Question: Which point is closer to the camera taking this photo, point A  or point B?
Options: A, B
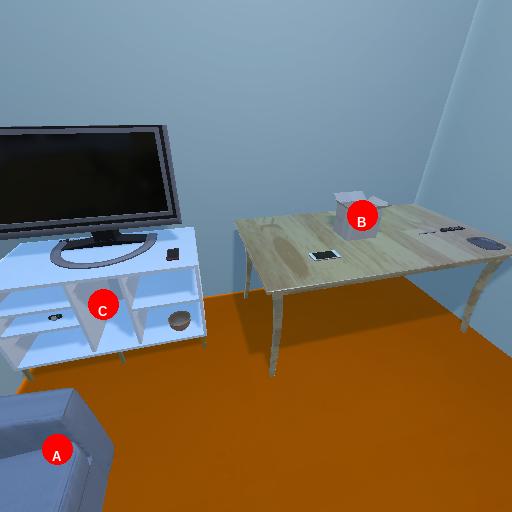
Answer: A